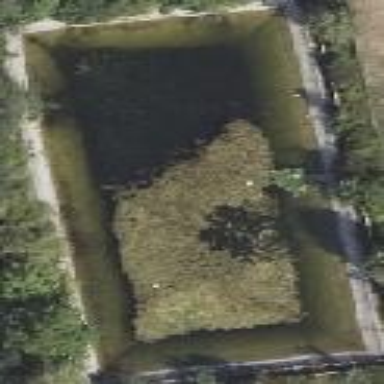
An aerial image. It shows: Reservoir with emergency fire water pond. It is natural water feature.